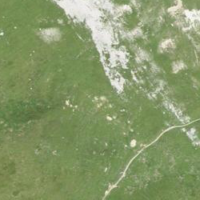
EUNIS habitat code: 23
Species observed at this site:
Leontopodium nivale